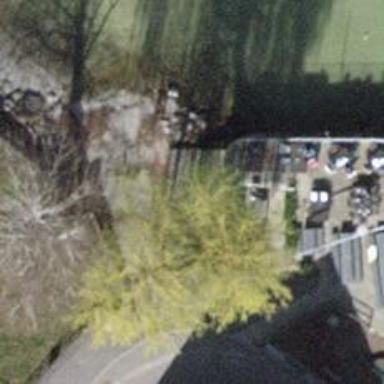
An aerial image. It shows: Slipway on leisure land.